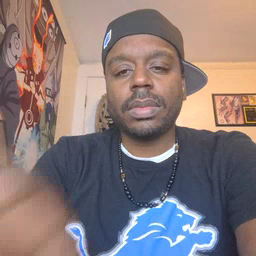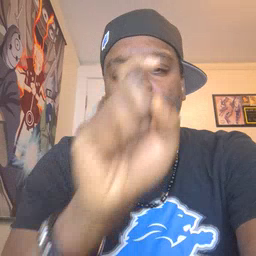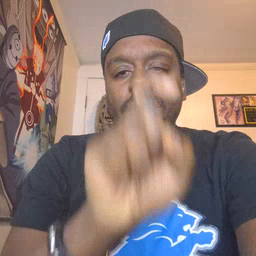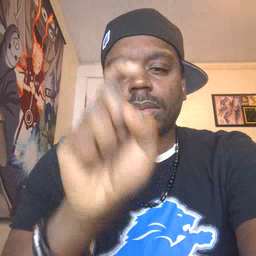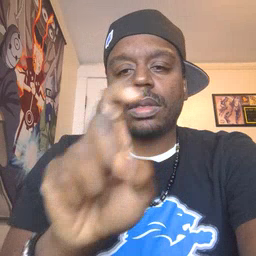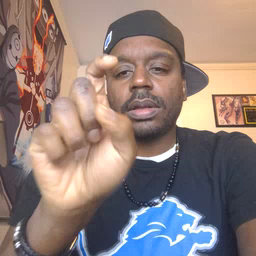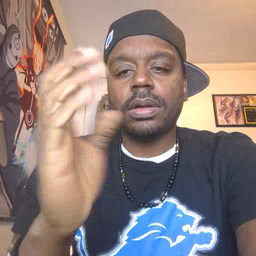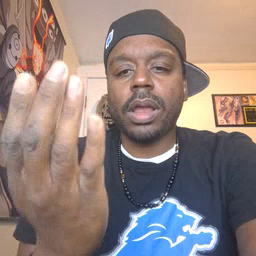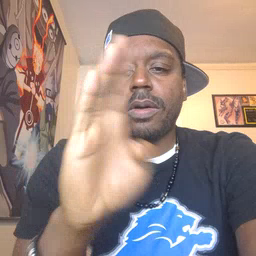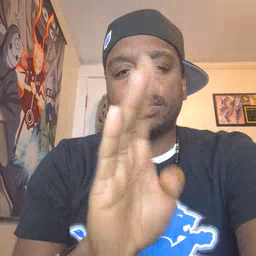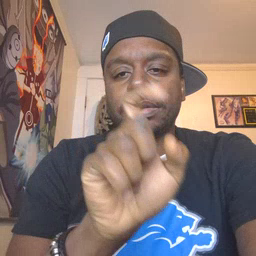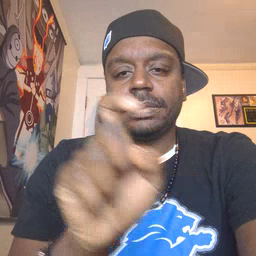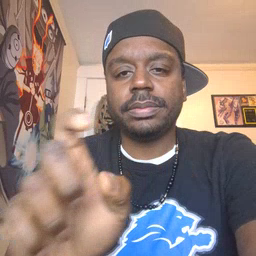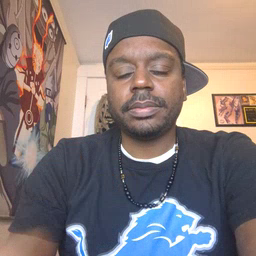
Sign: closet